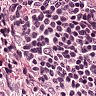
Metastatic tissue present: no